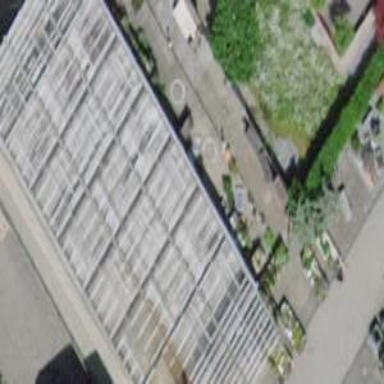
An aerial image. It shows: Industrial building.